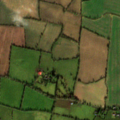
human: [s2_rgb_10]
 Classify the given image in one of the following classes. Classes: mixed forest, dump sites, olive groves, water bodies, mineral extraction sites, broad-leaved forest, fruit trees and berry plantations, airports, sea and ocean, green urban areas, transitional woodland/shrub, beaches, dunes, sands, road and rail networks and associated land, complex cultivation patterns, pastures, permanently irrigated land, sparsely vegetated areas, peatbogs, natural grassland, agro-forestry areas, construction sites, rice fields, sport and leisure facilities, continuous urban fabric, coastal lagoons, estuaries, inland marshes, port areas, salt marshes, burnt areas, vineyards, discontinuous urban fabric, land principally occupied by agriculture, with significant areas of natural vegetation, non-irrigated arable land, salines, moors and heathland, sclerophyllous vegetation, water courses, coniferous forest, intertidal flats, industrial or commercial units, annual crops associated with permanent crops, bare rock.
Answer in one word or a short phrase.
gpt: non-irrigated arable land, pastures